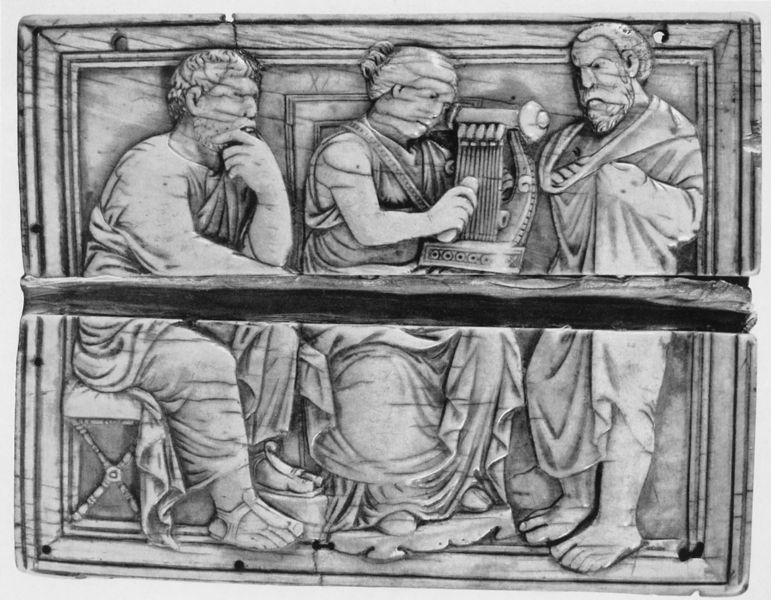
Titel: Buchdeckel des Tropariums aus Autun
Institution: Paris, Bibliothèque de l’Arsenal
Schlagwörter: mann, weiß, menschen, sitzen, frau, marmor, männer, tisch, dame, herren, bart, rahmen, herr, instrument, sitzend, musik, musiker, relief, bein, bank, hocker, rand, musikinstrument, balken, sandalen, nagel, knochen, spiel, barfuß, schnitzerei, nagellöcher, seiten, rissig, mittelalter, harfe, lyra, leier, geschnitzt, rille, gasthaus, rinne, elfenbein, falz, zither, psalter, elfenbeinschnitzerei, bohrlöcher, nagelloch, bohrloch, beinschnitzerei